Field crop: maize
Growth stage: 2
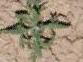
Species: atriplex